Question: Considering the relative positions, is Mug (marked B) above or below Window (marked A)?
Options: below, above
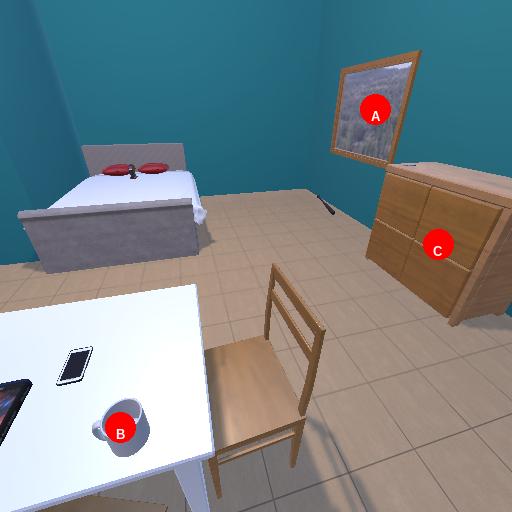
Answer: below